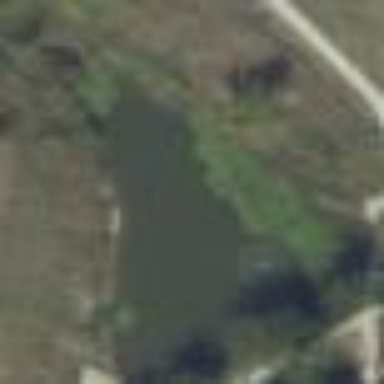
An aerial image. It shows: Serene pond surrounded by nature.